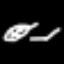
Label: leaf